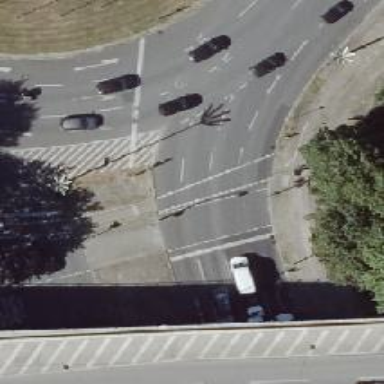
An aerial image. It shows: Cycleway around traffic island.